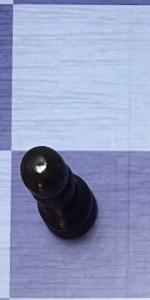
Label: Pawn_Black